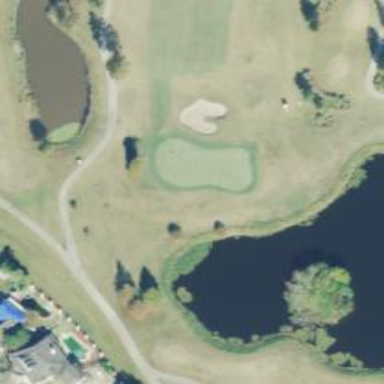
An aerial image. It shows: Golf hole.